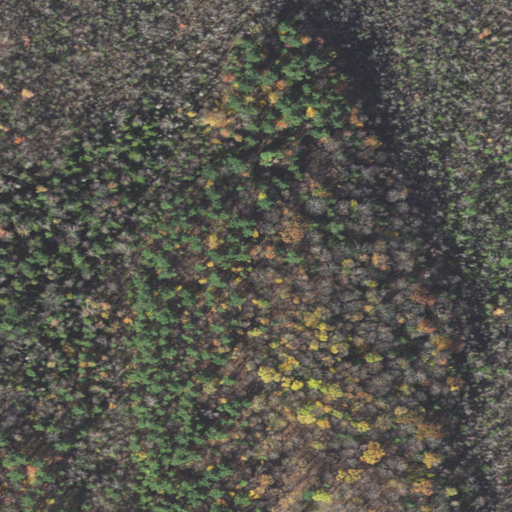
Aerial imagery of island in Vermont named Bond Island containing woody wetlands, deciduous forest, evergreen forest, and herbaceous wetlands